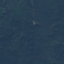
Label: Forest